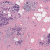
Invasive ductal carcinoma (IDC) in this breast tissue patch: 1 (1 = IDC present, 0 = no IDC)